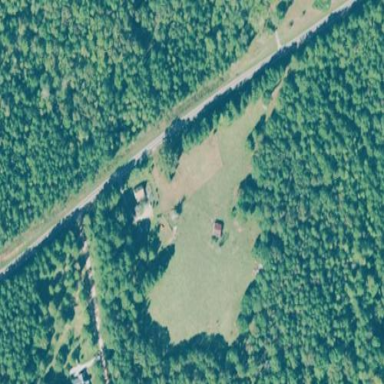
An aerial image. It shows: Farm.